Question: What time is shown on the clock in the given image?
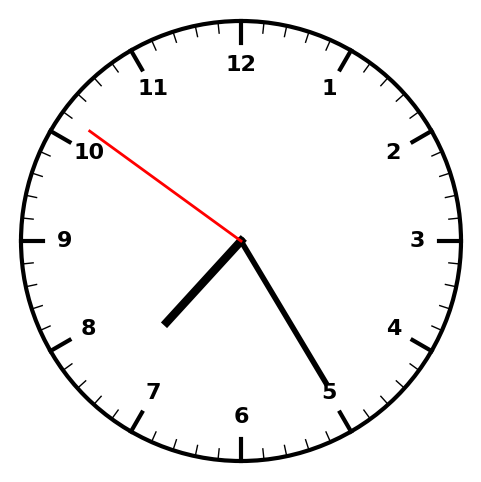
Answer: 07:24:51